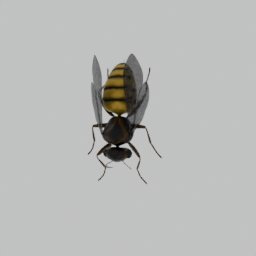
Label: animals